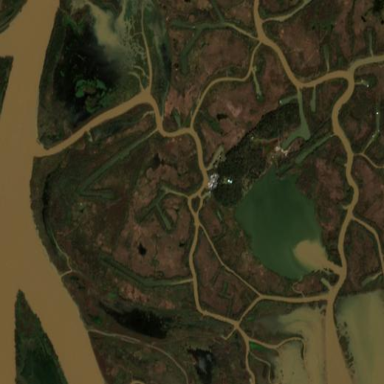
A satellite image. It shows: Marsh wetland.